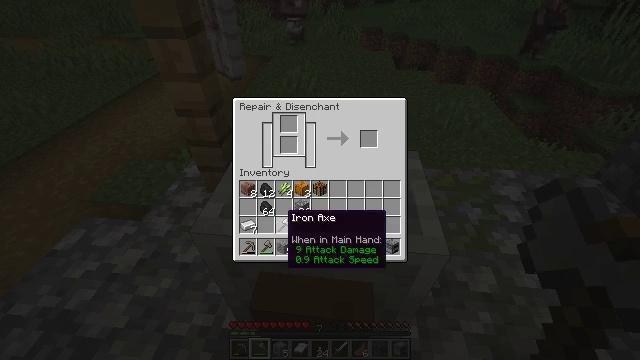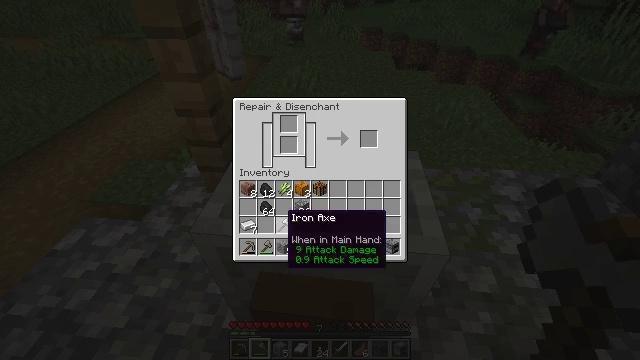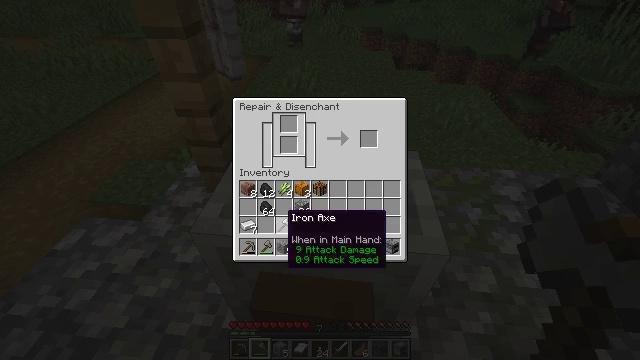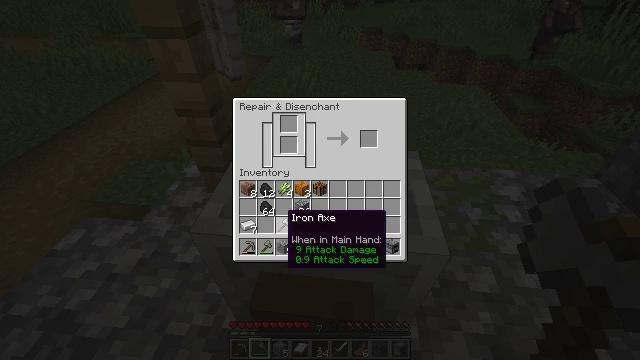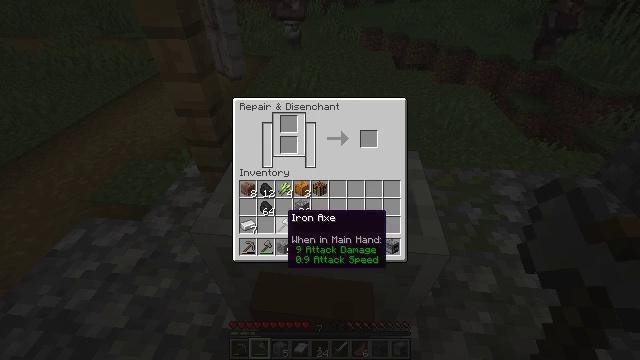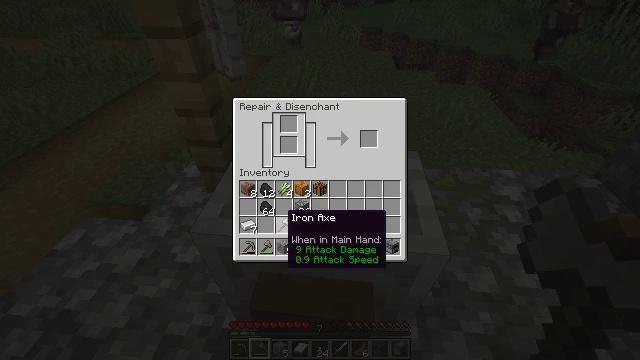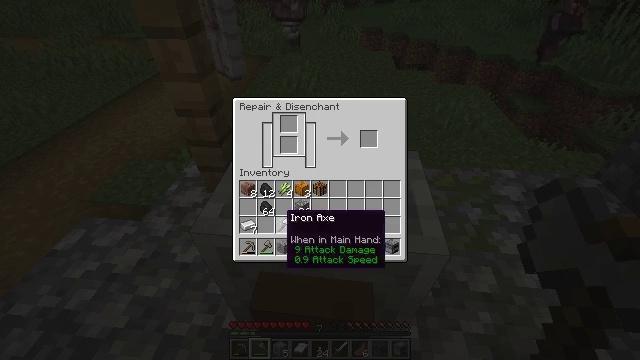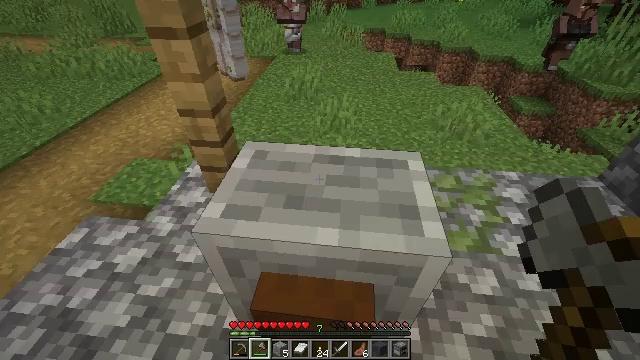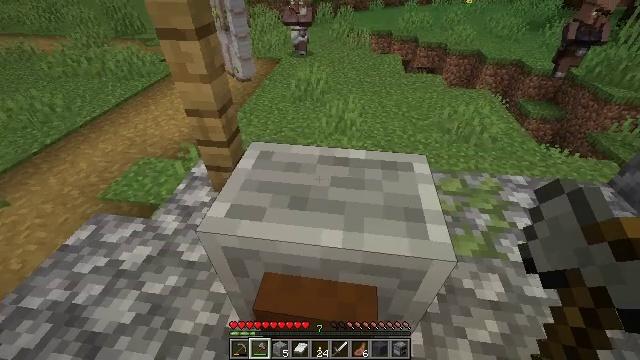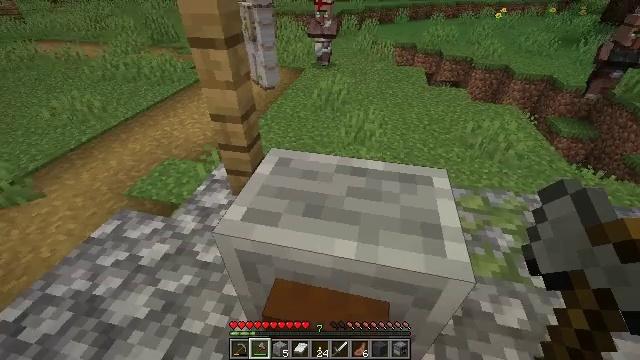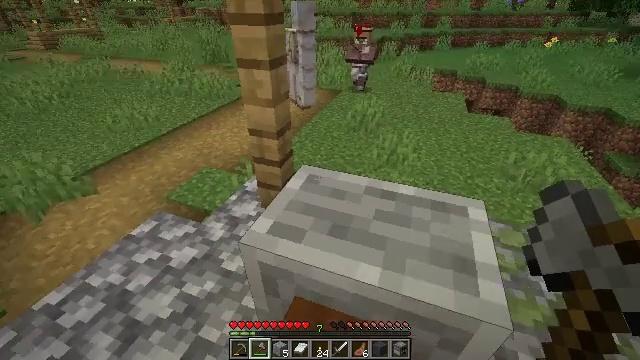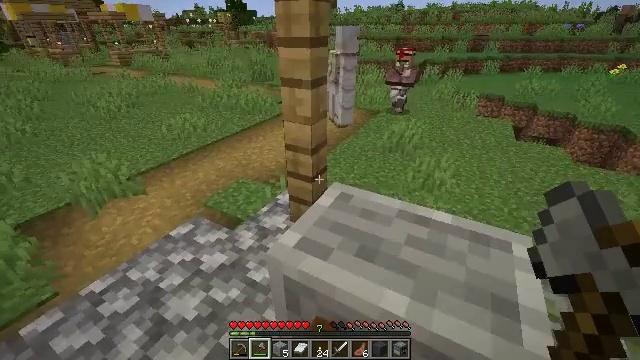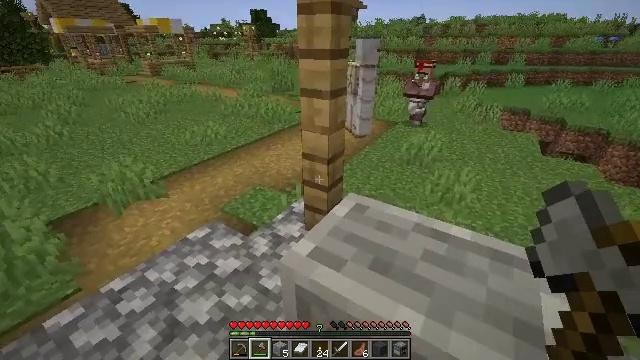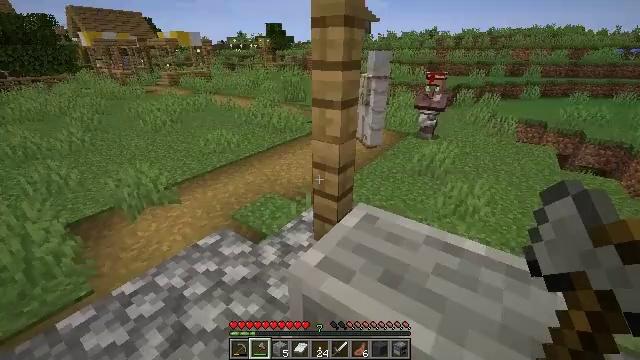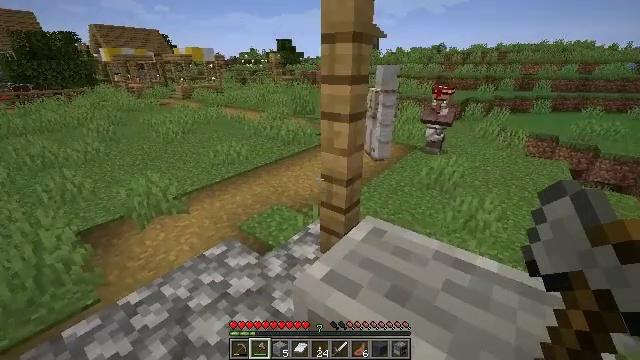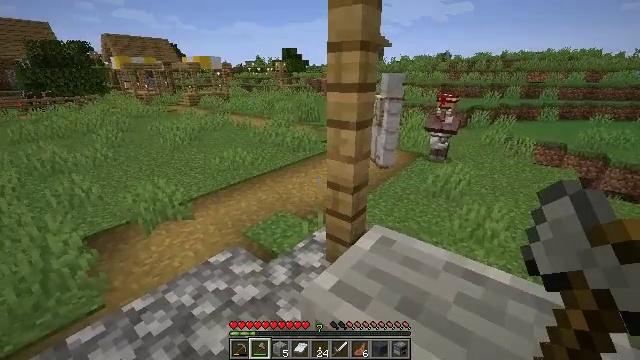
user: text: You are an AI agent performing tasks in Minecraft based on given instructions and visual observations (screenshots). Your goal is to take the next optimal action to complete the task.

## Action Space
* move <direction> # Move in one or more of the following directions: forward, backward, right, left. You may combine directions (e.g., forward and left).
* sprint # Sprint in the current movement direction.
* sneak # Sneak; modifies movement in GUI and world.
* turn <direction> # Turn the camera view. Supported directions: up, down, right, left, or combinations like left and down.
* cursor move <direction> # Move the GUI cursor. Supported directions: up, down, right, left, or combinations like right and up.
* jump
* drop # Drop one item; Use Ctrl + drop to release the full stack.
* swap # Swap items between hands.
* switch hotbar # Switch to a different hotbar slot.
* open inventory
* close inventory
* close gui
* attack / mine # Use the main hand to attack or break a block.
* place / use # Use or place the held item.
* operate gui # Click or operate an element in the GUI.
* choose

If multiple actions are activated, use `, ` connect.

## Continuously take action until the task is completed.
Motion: motion action
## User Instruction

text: Mine the clay from the riverbed.
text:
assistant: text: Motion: no_op
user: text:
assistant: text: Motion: no_op
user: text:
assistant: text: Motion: no_op
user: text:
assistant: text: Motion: no_op
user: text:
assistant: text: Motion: no_op
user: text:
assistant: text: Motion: no_op
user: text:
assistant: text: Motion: no_op
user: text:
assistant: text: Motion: turn left, close gui
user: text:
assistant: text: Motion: turn left and up, open inventory
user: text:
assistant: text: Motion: turn left and up, open inventory
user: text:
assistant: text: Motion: turn left and up
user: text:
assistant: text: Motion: turn left and up
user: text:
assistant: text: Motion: turn left and up
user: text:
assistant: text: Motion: turn left and up
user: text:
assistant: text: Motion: move forward, turn left and up
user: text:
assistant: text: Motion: move forward, turn left and up
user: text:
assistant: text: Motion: move forward, turn left
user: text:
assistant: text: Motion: move forward, turn left
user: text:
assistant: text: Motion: move forward, turn left
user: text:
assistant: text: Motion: move forward, turn left
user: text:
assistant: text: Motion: move forward, turn left
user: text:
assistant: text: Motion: move forward, turn left
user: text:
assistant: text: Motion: move forward, turn left
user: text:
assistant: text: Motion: move forward
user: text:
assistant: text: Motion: move forward
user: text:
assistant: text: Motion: move forward
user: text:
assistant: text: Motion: move forward
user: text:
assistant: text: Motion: no_op
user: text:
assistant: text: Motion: turn left
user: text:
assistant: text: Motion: turn left